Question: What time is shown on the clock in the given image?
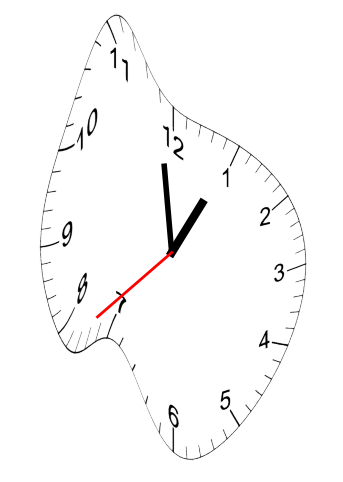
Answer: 12:58:38